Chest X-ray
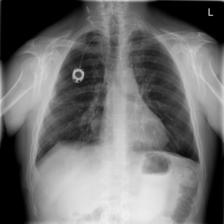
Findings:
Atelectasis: negative
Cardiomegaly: negative
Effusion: negative
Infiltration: negative
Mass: negative
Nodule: negative
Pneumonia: negative
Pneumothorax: negative
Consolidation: negative
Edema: negative
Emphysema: negative
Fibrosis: positive
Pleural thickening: positive
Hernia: negative